Aerial crown-view tile of a tropical tree (Barro Colorado Island, Panama), acquired 20250715:
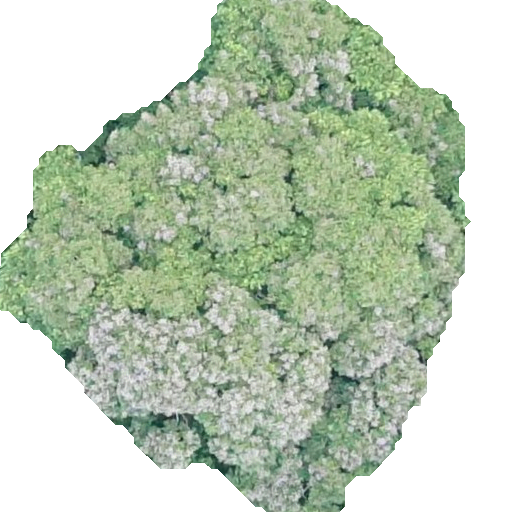
Species: Dipteryx oleifera
GBIF accepted scientific name: Dipteryx oleifera
Crown area: 242.797 m²